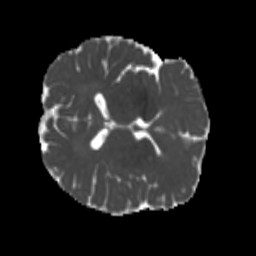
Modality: MD
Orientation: axial
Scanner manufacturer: siemens
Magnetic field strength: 3 T
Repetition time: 4 s
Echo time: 0.0594 s